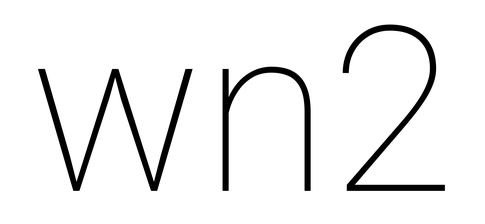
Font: Roboto_Thin